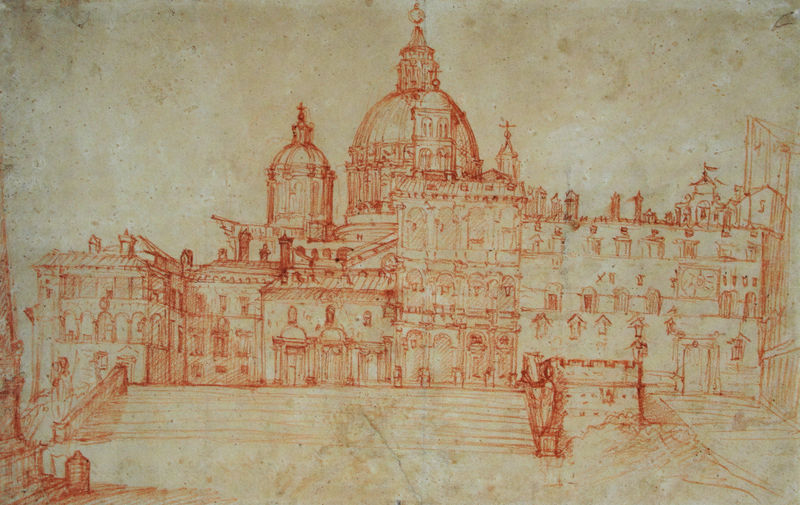
Titel: Ansicht von St. Peter in Rom
Künstler: Federico Zuccari
Standort: Los Angeles
Institution: The J. Paul Getty Museum
Schlagwörter: himmel, wasser, aquarell, stadt, fenster, frankreich, paris, skizze, säulen, tür, weiss, zeichnung, dach, gebäude, haus, rot, schloss, architektur, häuser, kirche, turm, ansicht, fassade, italien, venedig, studie, dorf, dächer, mauer, kuppel, treppe, treppen, geländer, stufe, zinnen, bögen, burg, kreuz, türme, palast, dom, bleistift, kathedrale, rom, rötel, kapitol, nischen, petersdom, kuppelbau, blaupause, aquarel, aquzrell